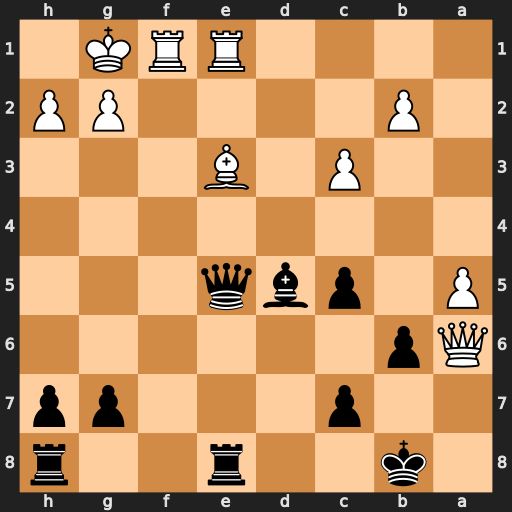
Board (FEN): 1k2r2r/2p3pp/Qp6/P1pbq3/8/2P1B3/1P4PP/4RRK1
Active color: b
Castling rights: -
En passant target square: -
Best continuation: Qe4 Qe2 Bc4 Qf2 Bxf1